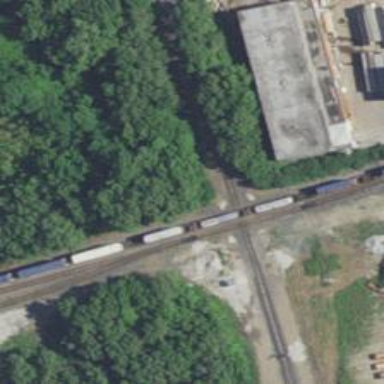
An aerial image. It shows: Railway siding with rails.